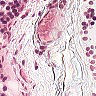
Metastatic tissue present: no